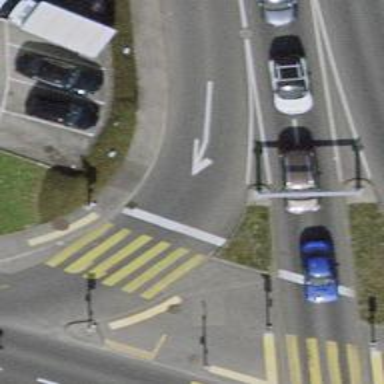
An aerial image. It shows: Asphalt road with primary link designation.